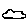
Label: cloud